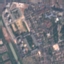
Land use / land cover: Residential